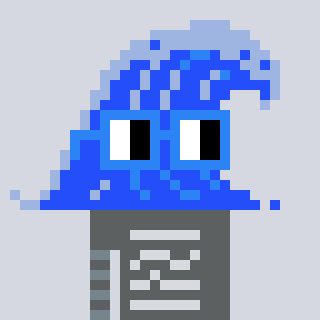
a pixel art character with square blue glasses, a wave-shaped head and a orange-colored body on a cool background